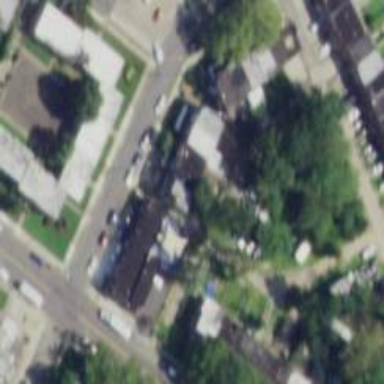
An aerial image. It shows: Alleyway designated as service road.